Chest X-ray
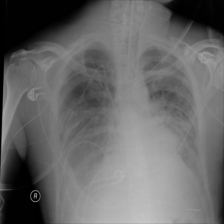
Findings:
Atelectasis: negative
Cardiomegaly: negative
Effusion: positive
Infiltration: negative
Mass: negative
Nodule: negative
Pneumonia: negative
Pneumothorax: negative
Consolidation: negative
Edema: negative
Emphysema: negative
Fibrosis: negative
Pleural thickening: negative
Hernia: negative